Interaction volume radius: 10 \u00c5
Interaction volume height: 10 \u00c5
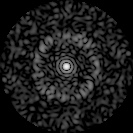
Disorder parameter: 0.8255